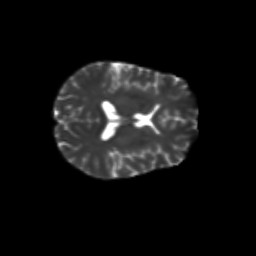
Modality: T2w
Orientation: axial
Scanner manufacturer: siemens
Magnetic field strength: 3 T
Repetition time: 9.2 s
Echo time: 0.084 s